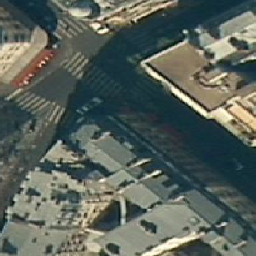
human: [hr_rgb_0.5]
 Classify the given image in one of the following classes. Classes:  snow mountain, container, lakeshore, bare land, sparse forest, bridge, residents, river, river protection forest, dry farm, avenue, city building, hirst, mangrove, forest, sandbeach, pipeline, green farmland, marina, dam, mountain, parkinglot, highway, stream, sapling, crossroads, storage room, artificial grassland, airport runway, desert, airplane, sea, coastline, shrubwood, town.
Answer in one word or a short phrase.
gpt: city building